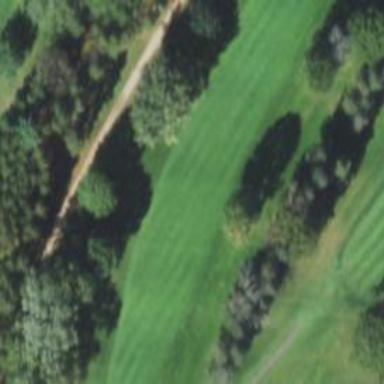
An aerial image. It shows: Golf hole.